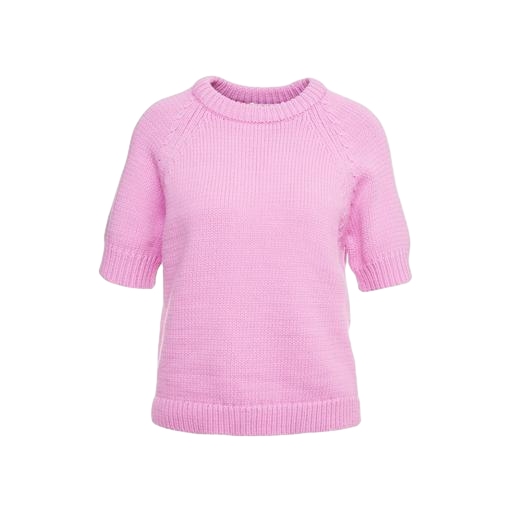
pink half-sleeve top, pink round neck, pink sweater, white background